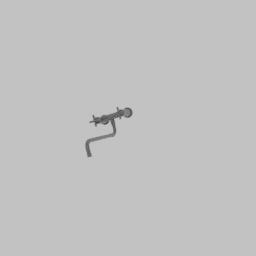
Label: appliances